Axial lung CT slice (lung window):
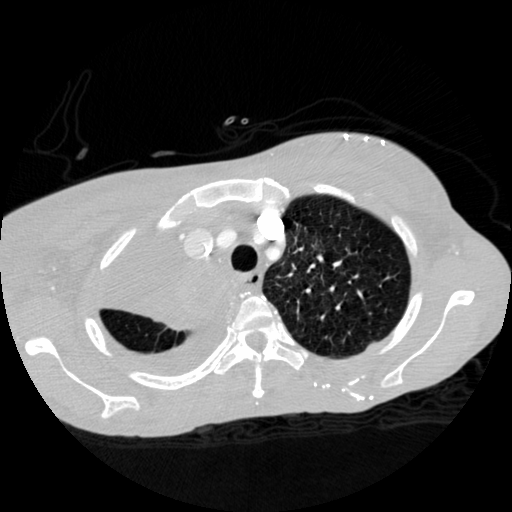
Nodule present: no